Question: My App has been running great with iOS 6 and before but with the new update to iOS 7, the app contents are being pushed to the top header of iOS 7, where the date and data provider logo appears.
How can I push down the app content so that there is a padding on top in Titanium 7?
Notice the black test on top.

Thanks.
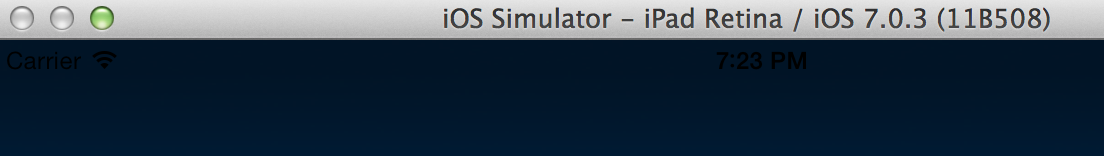
Answer: You have to check what system version is user running and if it's iOS7 set 20dip to top property in main window:
'''
// Function to test if device is iOS 7 or later
function isiOS7Plus()
{
// iOS-specific test
if (Titanium.Platform.name == 'iPhone OS')
{
var version = Titanium.Platform.version.split(".");
var major = parseInt(version[0],10);
// Can only test this support on a 3.2+ device
if (major >= 7)
{
return true;
}
}
return false;
}
var iOS7 = isIOS7Plus();
var theTop = iOS7 ? 20 : 0
var window = Ti.UI.createWindow({top:theTop});
// Set the background color to non-black to see the status bar
// Or set the Window statusBarStyle property to a non-default value
Ti.UI.setBackgroundColor('purple');
var win = Ti.UI.createWindow({
// Remove the status bar
// fullscreen: true
// Moves the Window below the status bar
top: theTop
});
var button = Ti.UI.createButton({top: 0, title: 'BLAH BLAH BLAH'});
win.add(button);
win.open();
'''

For more details and other known issues in iOS7 check <URL>.